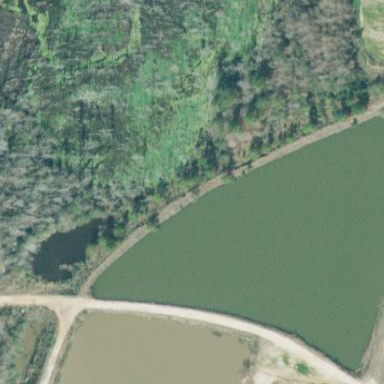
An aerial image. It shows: Reservoir of water.